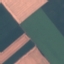
Label: AnnualCrop